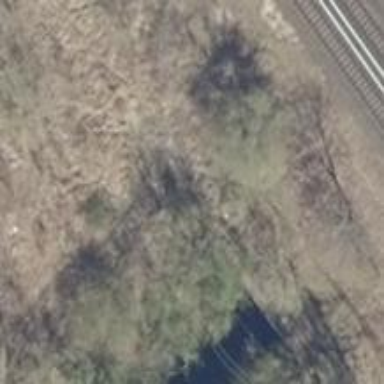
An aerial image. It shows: Path on the ground with track type of grade 4.